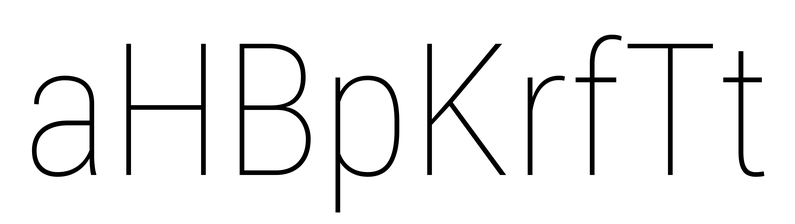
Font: Roboto_Condensed_Thin